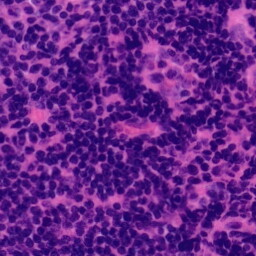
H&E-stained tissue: Tonsil